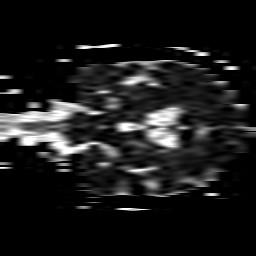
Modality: ADC
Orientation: coronal
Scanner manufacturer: philips
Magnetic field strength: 1.5 T
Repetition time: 3.115 s
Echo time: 0.06129 s